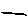
Label: line